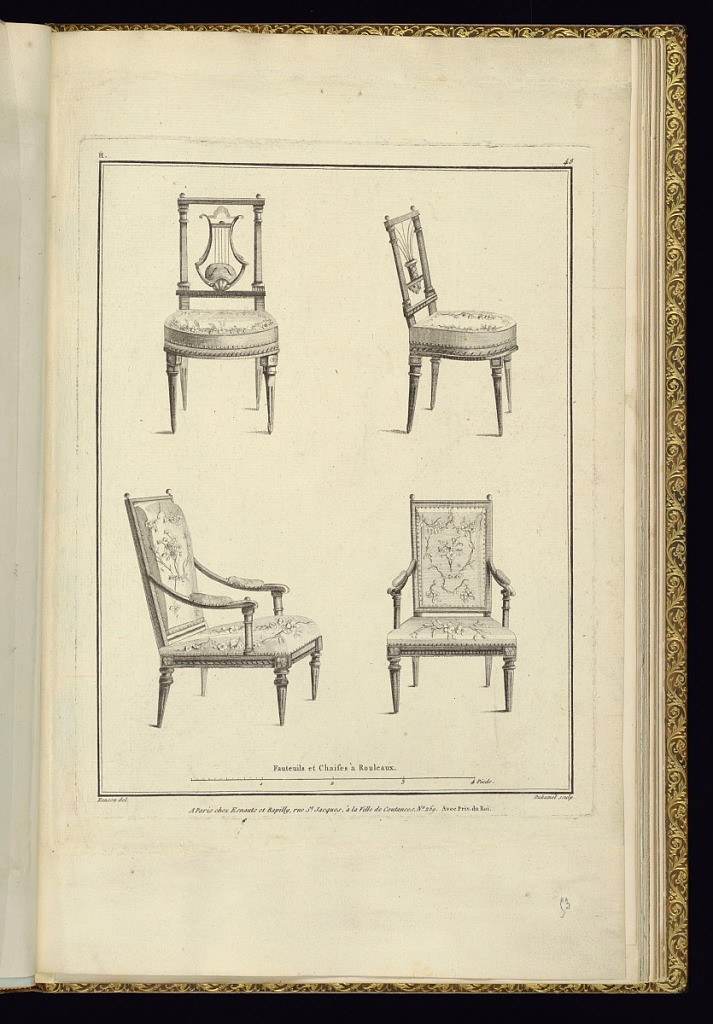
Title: Fauteuils et Chaises à Rouleaux
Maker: Pierre Ranson, French, 1736–1786
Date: late 18th century
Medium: Etching and engraving on paper
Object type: Print
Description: Four designs for chairs (lower two: armchairs) upholstered with floral motifs. The backs of the upper two designs are carved with a lyre and geometric ornament. The legs are tapered and fluted. The lower designs are carved with rosettes. A scale below. The plate is titled, numbered, and signed.